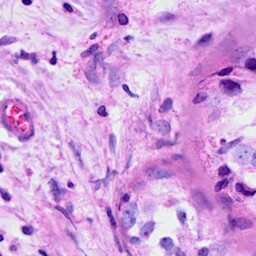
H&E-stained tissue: Breast